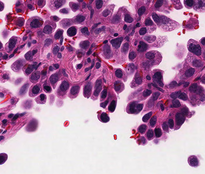
Tumor epithelial tissue: yes
Tumor-associated stroma tissue: no
Normal tissue: no